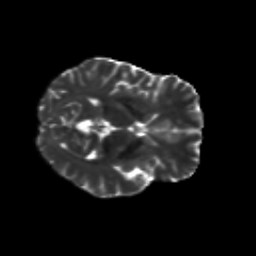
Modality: T2w
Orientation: axial
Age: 39
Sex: female
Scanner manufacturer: siemens
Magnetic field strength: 3 T
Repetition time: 8.6 s
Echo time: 0.095 s